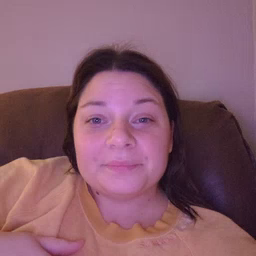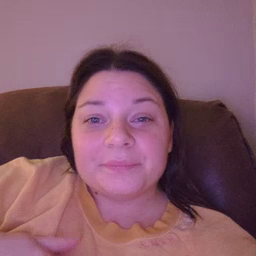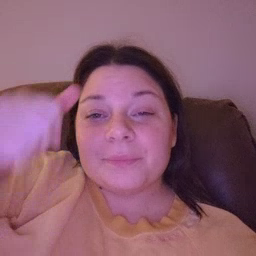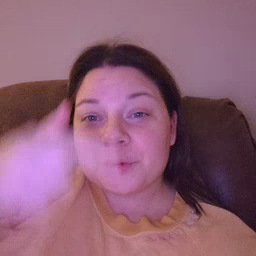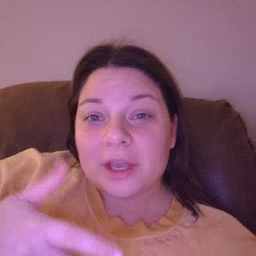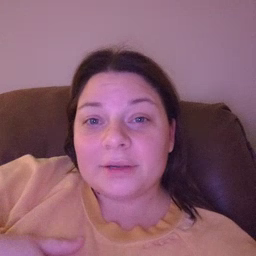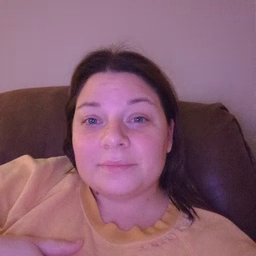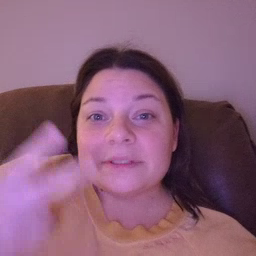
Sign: brother